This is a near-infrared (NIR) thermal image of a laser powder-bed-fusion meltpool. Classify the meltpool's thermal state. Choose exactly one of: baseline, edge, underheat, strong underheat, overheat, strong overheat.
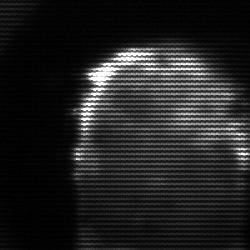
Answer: baseline